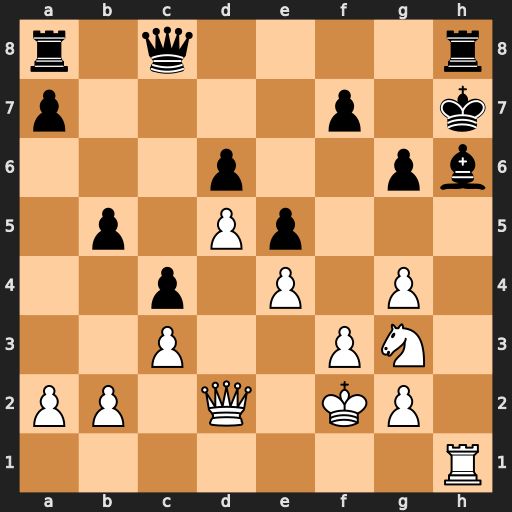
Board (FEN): r1q4r/p4p1k/3p2pb/1p1Pp3/2p1P1P1/2P2PN1/PP1Q1KP1/7R
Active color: w
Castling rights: -
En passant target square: -
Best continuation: Qxh6+ Kg8 Qxh8#